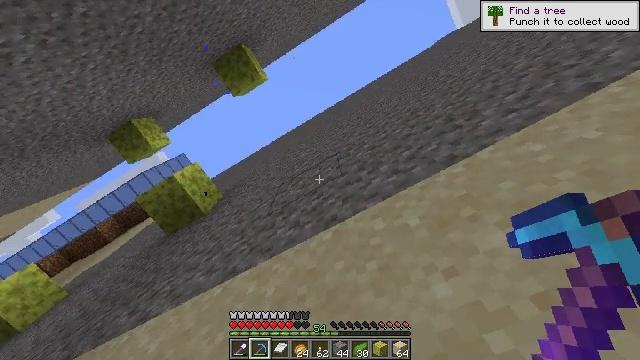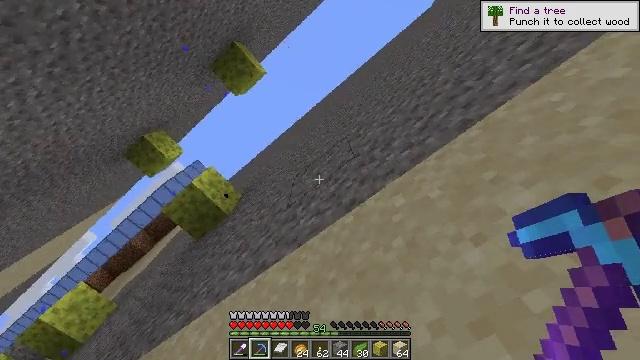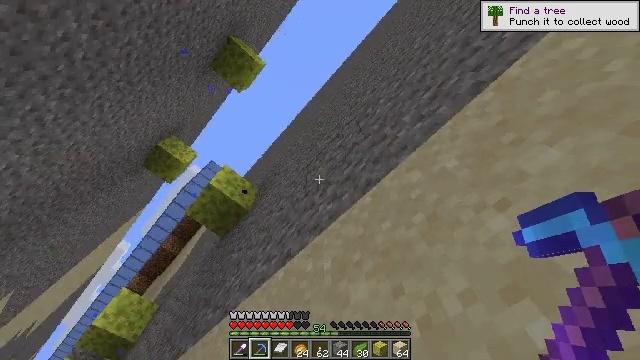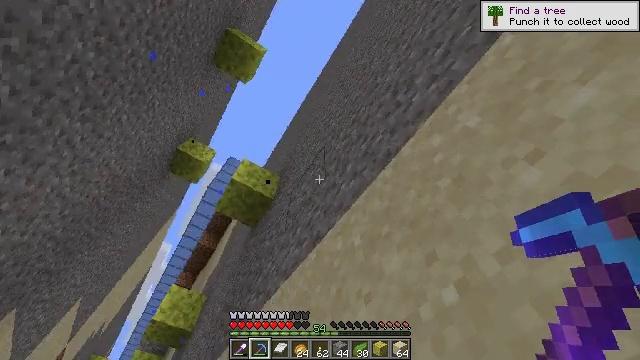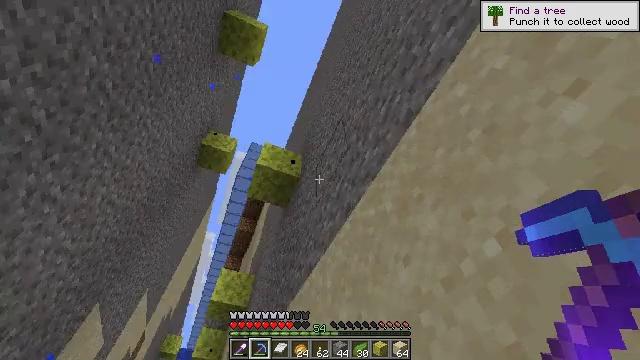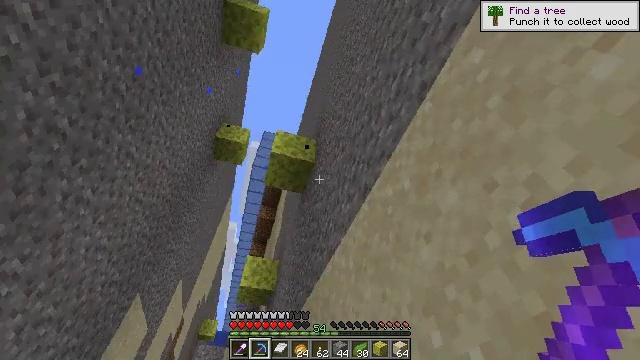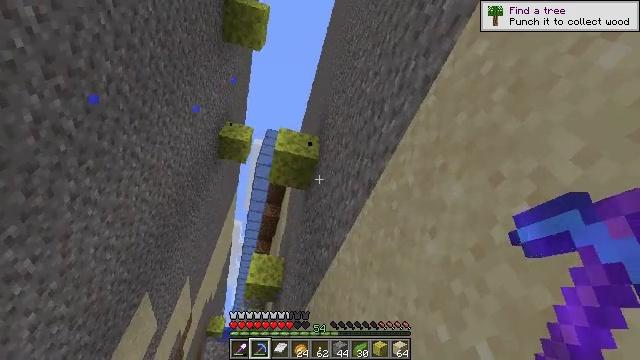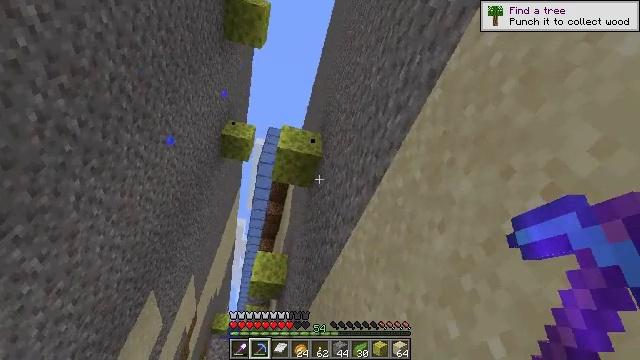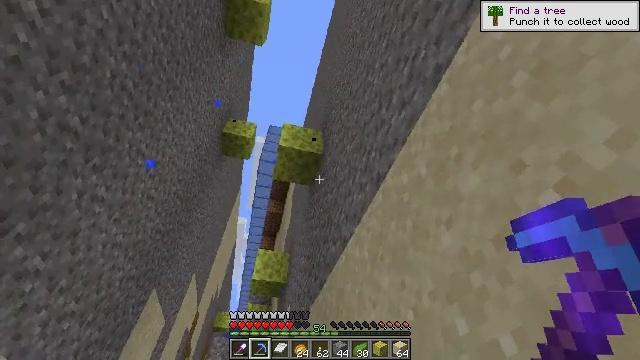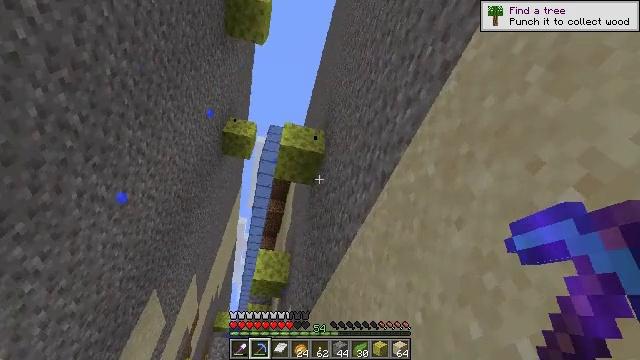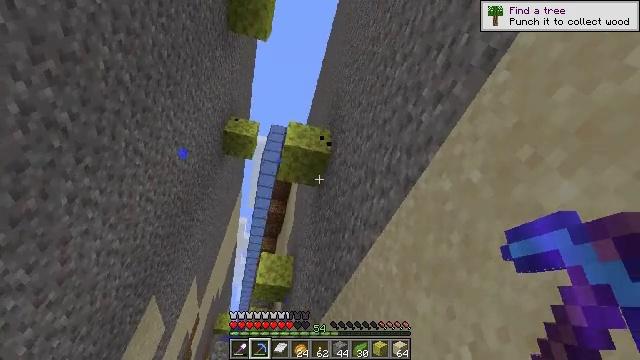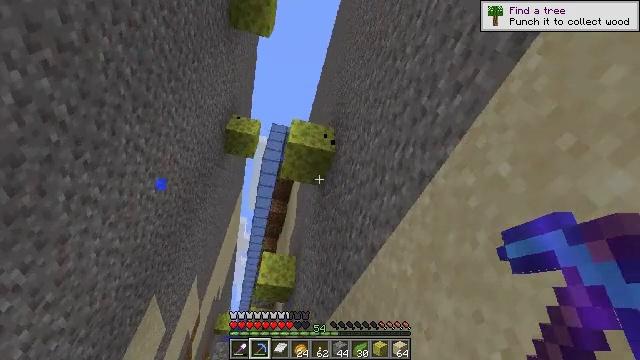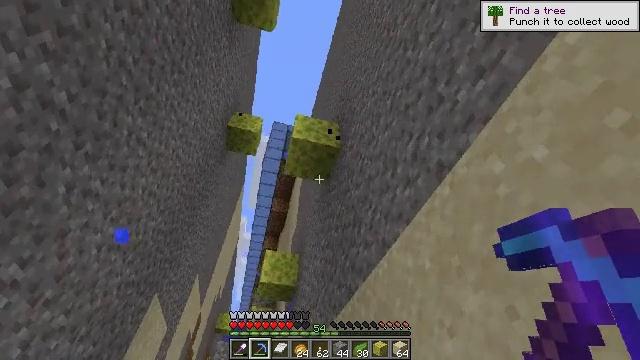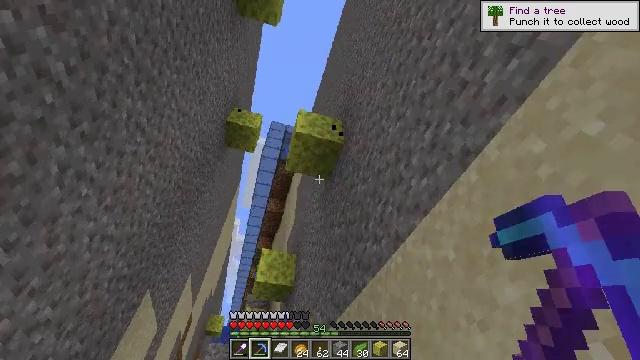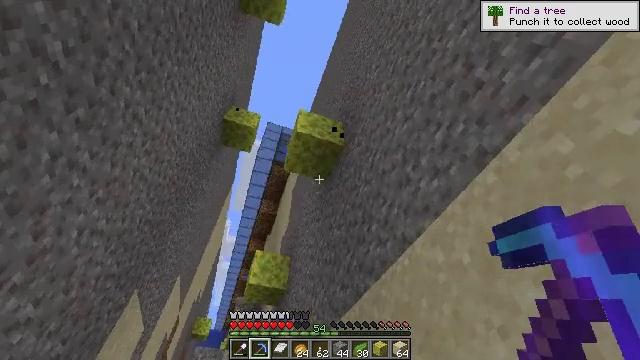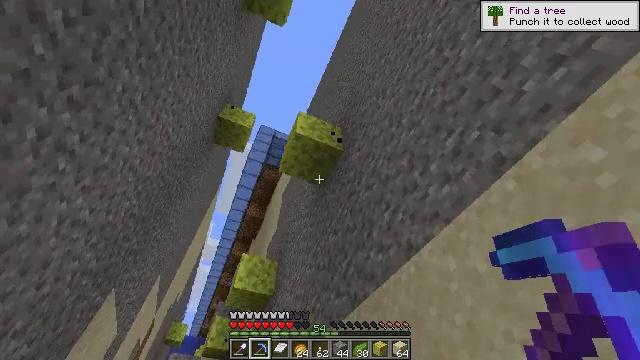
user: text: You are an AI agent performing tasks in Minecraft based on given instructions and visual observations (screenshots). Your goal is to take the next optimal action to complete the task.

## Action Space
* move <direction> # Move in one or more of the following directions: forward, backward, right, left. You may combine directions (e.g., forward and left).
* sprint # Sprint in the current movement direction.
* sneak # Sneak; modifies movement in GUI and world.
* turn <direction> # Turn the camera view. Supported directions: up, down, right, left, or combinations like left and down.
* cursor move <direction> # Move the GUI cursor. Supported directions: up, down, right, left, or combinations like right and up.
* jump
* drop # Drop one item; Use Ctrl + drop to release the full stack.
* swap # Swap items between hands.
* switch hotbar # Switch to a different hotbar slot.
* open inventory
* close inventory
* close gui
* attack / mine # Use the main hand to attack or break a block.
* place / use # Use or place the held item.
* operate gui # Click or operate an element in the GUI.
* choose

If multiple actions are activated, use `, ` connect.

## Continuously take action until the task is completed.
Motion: motion action
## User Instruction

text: Collect the wet sponge after mining.
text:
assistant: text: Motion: sneak, turn left and down
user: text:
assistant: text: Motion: sneak, turn left and down
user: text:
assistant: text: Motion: sneak, turn left and down
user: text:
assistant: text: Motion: sneak, turn left and down
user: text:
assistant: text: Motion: sneak, turn left and down
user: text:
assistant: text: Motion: sneak, turn left
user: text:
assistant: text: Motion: move forward and move left, sneak
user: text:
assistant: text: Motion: move forward and move left
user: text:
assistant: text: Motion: move forward and move left
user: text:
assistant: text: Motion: move forward and move left
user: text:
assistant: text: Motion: move forward and move left
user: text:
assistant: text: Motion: move forward and move left
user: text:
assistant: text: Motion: move forward and move left, turn right
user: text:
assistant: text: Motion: move forward and move left, turn right and up
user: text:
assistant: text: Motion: move forward and move left, turn right and up
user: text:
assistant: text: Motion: move forward and move left, turn right and up
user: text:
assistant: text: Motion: move forward and move left, turn right and up
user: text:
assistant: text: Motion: move forward and move left, turn right and up
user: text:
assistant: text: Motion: move forward and move left, turn right and up
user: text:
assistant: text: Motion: move forward and move left, turn right
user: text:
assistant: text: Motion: move forward, turn right and down
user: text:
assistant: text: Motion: turn right and down
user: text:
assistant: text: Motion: turn right and down
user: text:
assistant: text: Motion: turn right and down
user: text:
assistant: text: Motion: turn right and down
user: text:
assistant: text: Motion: turn right and down
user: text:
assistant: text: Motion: turn right
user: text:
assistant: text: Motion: no_op
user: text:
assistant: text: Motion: no_op
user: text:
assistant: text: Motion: no_op